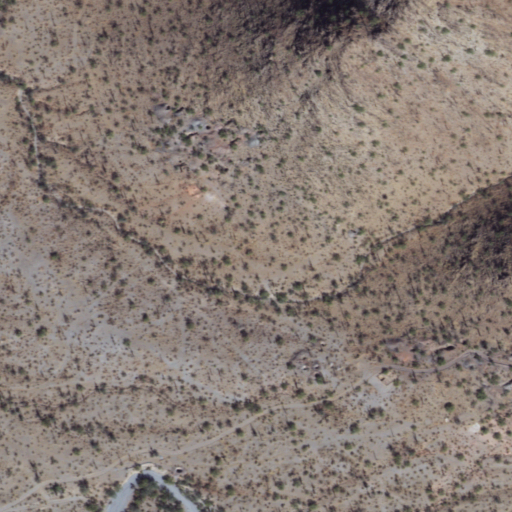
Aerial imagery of mountain in Arizona named Boomerang Mine containing only shrub